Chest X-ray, PA view. Patient: 41 years old, sex F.
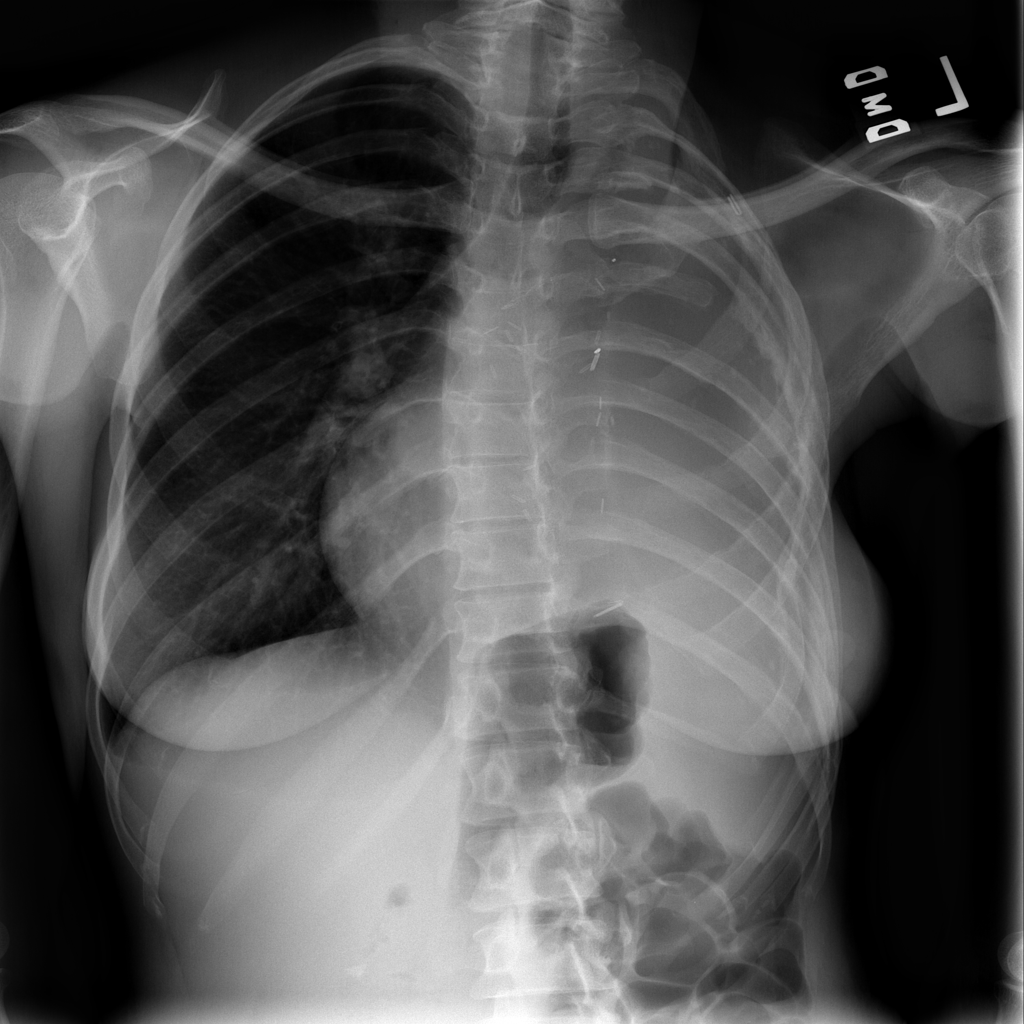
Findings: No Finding